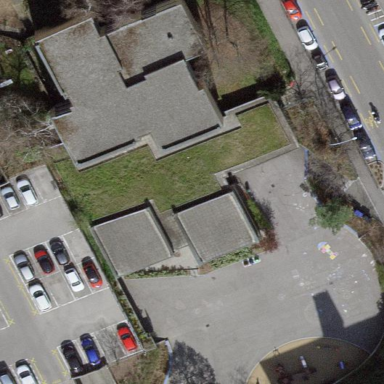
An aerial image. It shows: School.